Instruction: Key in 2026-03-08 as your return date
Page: home
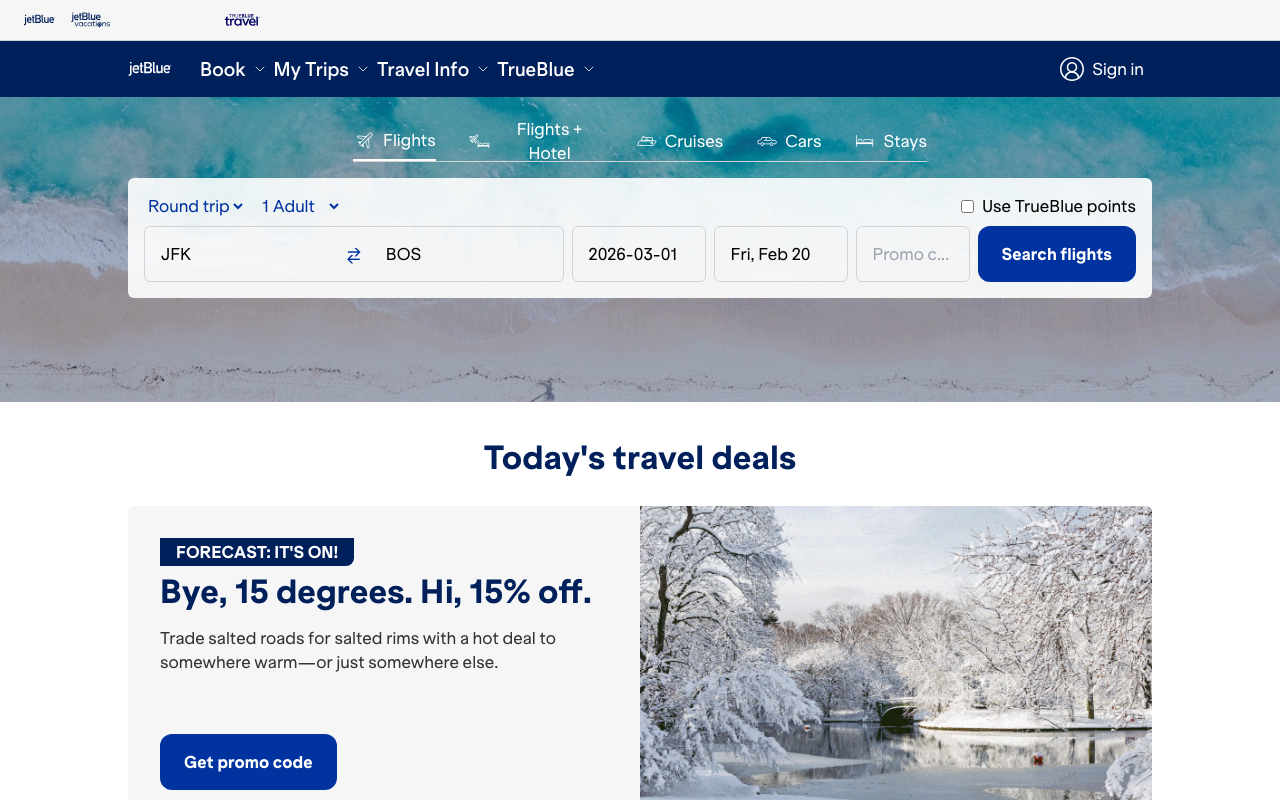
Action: type